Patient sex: M
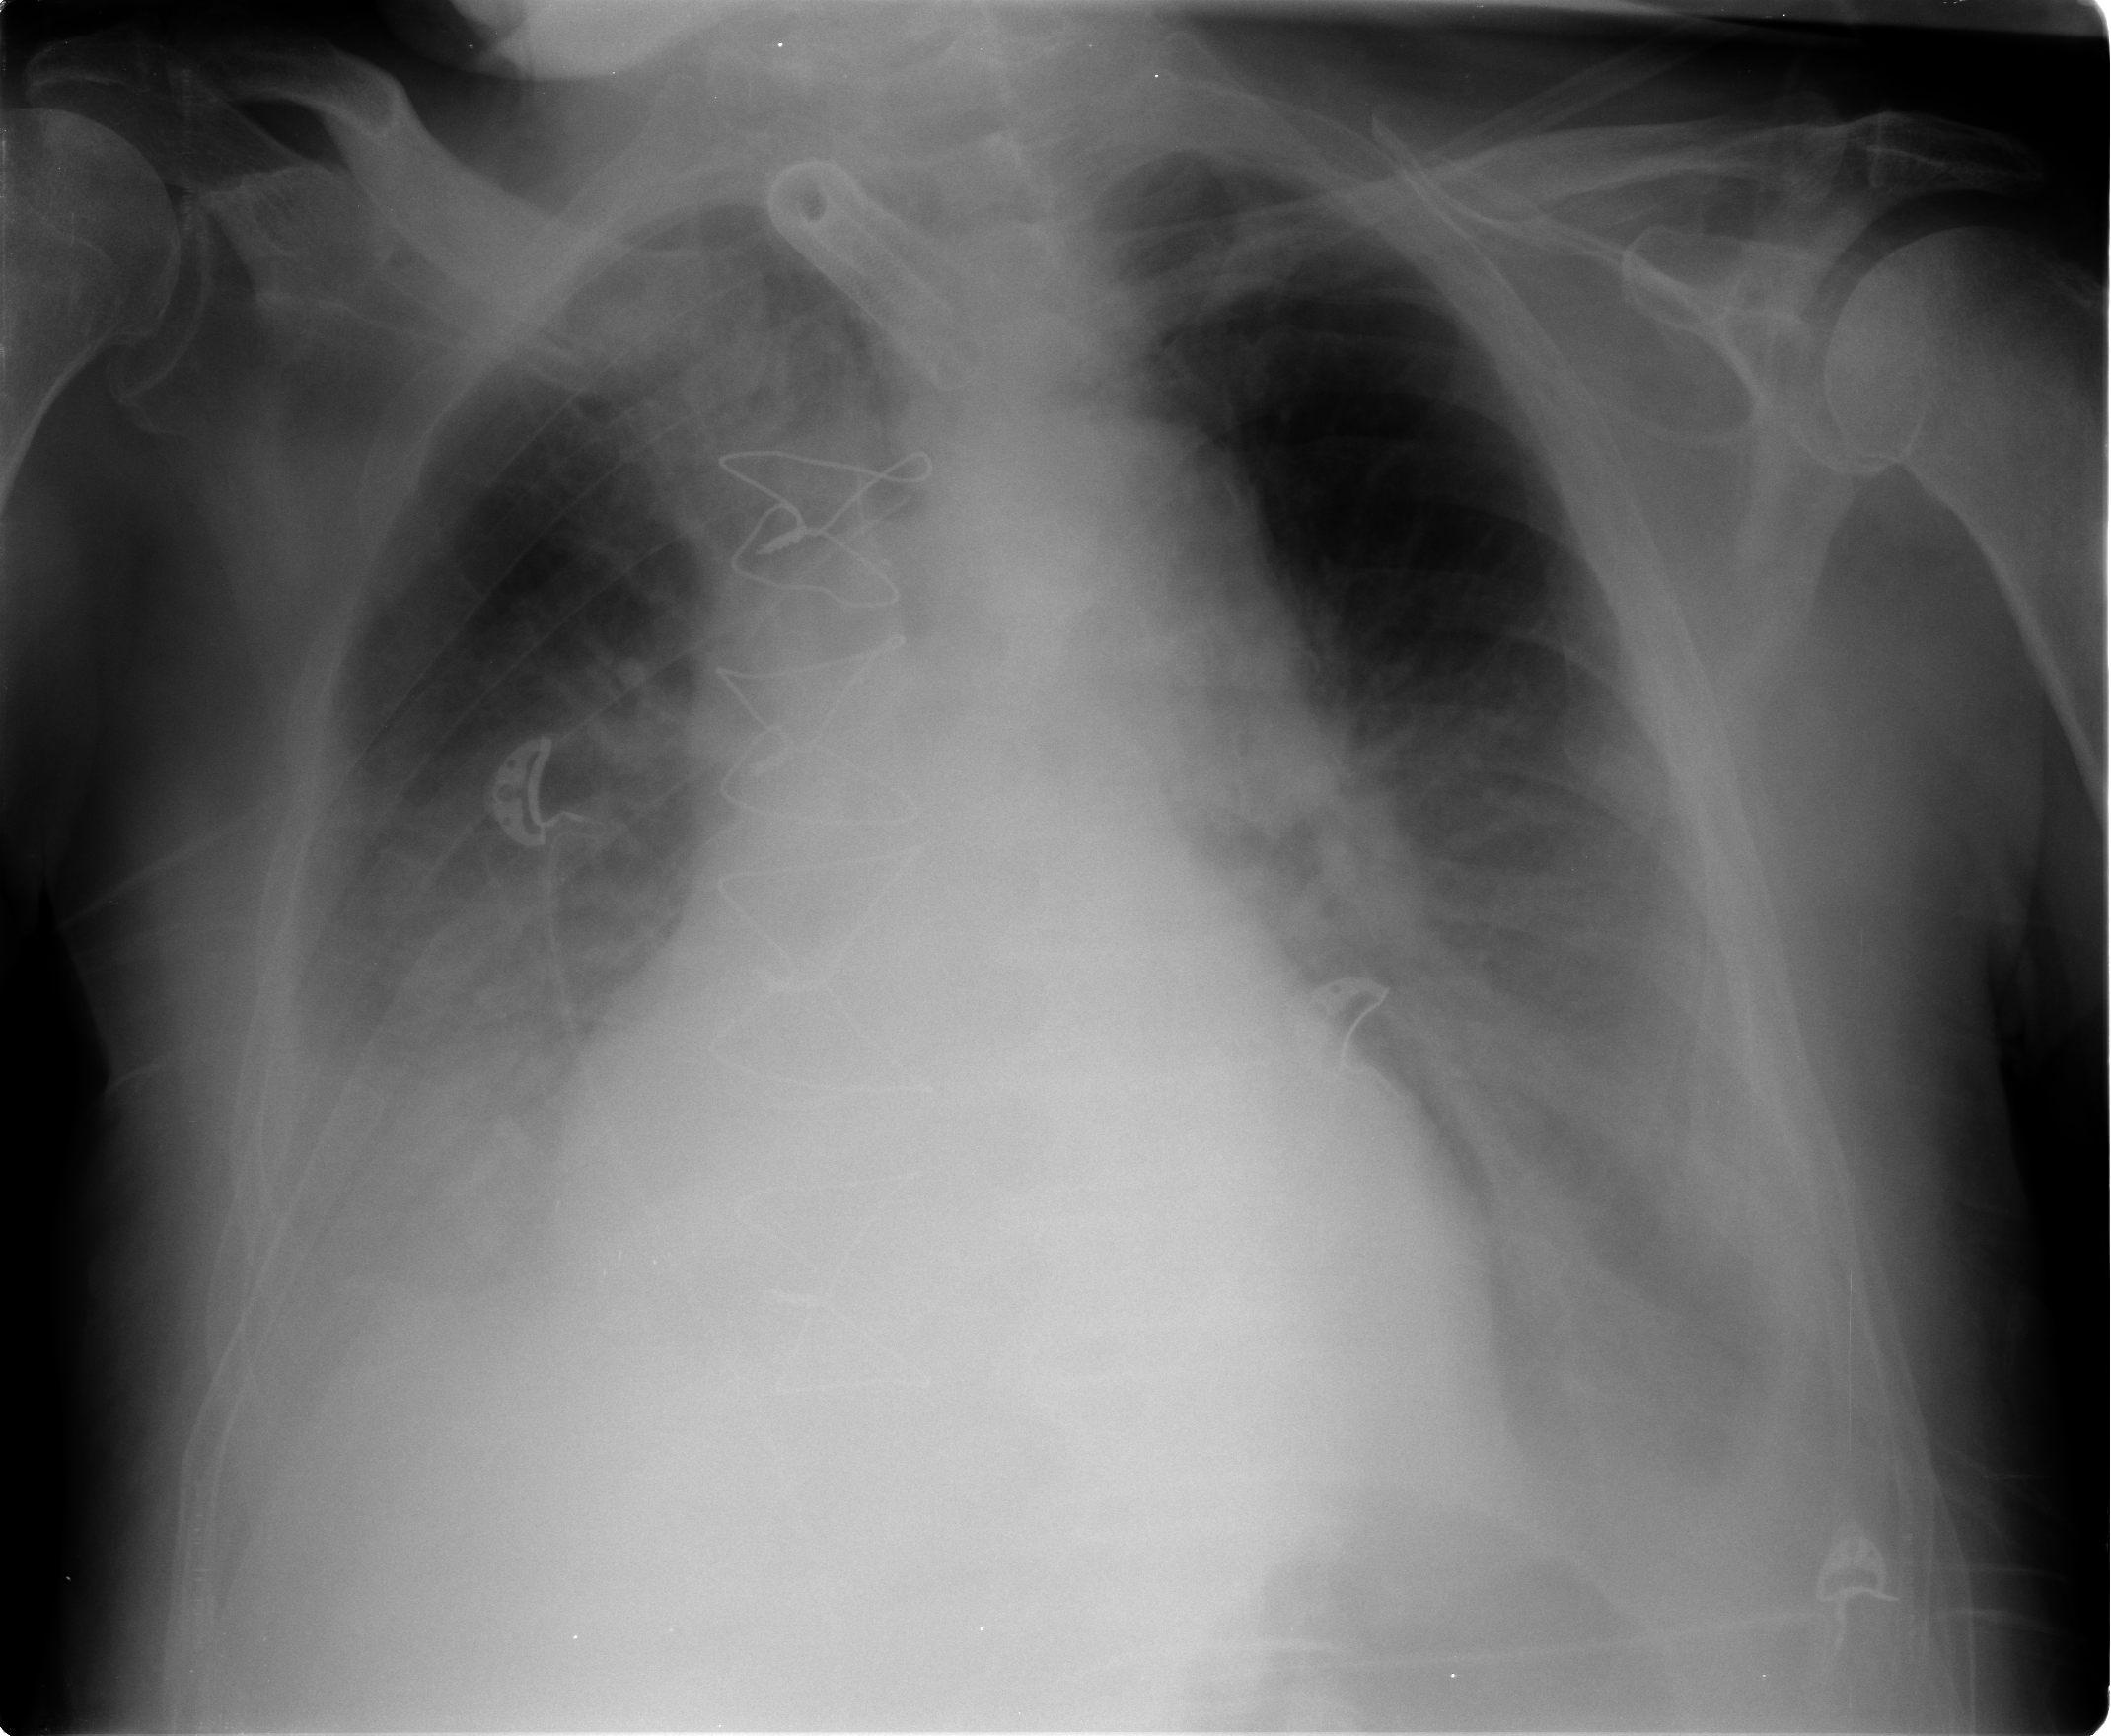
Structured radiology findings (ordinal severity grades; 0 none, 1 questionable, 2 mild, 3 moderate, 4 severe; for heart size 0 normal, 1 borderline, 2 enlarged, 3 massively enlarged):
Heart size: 2
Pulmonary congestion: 2
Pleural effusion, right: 2
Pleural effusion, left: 2
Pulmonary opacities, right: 1
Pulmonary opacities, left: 2
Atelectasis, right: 2
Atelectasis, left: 2